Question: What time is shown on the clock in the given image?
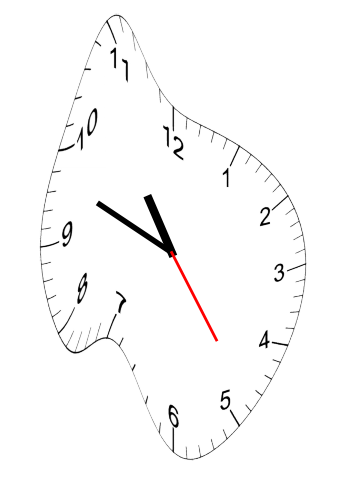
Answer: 10:48:24